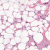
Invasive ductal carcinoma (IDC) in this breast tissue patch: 0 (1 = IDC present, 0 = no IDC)